Question: I'm attempting to create a simple messaging application where users can send mail to each other .

I am able to create a message and send it but what if I wanted to save it as a draft?.
'''
<form method="POST" >{% csrf_token %}
{{form.recipient}}
{{form.subject}}
{{form.message}}
<input type = "submit" value= "send" class="save" />
</form>
<input type = "submit" value= "draft" class="save"/>
'''
My form has a single submit button which is the send button intended to send the mail .
If I were to implement a save function which is the draft function . I would have to also add a save button in the form.If I were to do that . How can I uniquely identify in my views.py Which option has the user chosen?
'''
@login_required
def Create(request):
person = Person.objects.get(user=request.user)
form = NewMessageForm()
if request.method =='POST':
form = NewMessageForm(request.POST)
if form.is_valid():
recipient = form.cleaned_data['recipient']
subject = form.cleaned_data['subject']
message = form.cleaned_data['message']
thread = Thread.objects.create(subject=subject,user=request.user)
recipient = User.objects.get(username=recipient)
message = Message.objects.create(user=request.user,recipient=recipient,body=message,thread=thread)
return HttpResponseRedirect(reverse('world:message'))
return render(request,'create.html',{'messages':messages,'form':form,'person':person})
'''
forms
'''
class NewMessageForm(forms.ModelForm):
recipient = forms.CharField(required=True,max_length=1)
message = forms.CharField(widget=forms.Textarea,required=True,max_length=1)
class Meta:
model = Thread
fields = ('subject',)
'''
model
'''
class Thread(models.Model):
subject = models.CharField(max_length=100, blank=True)
user = models.ForeignKey(User)
class Message(models.Model):
user = models.ForeignKey(User, related_name='sender')
recipient = models.ForeignKey(User, related_name='recipient')
created = models.DateTimeField(auto_now_add=True)
body = models.CharField(max_length=1000)
read = models.BooleanField(default=False)
trash = models.BooleanField(default=False)
sentmessage = models.BooleanField(default=False)
thread = models.ForeignKey(Thread)
'''
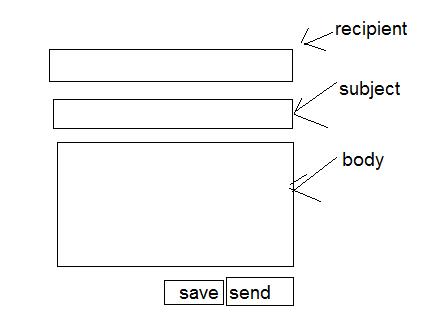
Answer: Just set the name of each submit input:
'''
<form method="POST" >
{% csrf_token %}
{{form.recipient}}
{{form.subject}}
{{form.message}}
<input type="submit" value="send" name="_send" />
<input type="submit" value="save" name="_save" />
</form>
'''
And in the view, check which was hit:
'''
if request.POST.get('_save', False):
# save
elif request.POST.get('_send', False):
# send
else:
return HttpResponseBadRequest()
'''
Note: it is not clear to me why you're not using one of the <URL>.